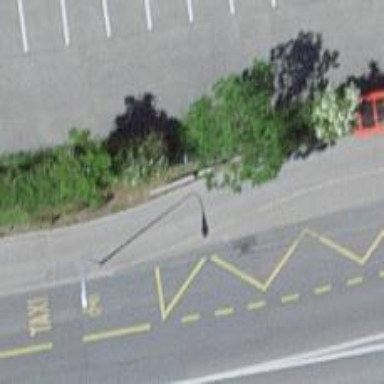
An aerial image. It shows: Bus stop with sheltered platform for public transport.